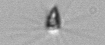
Label: Calciopappus